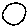
Label: circle